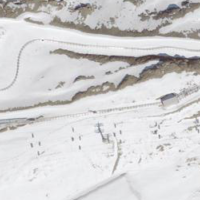
EUNIS habitat code: 49
Species observed at this site:
Prunella collaris